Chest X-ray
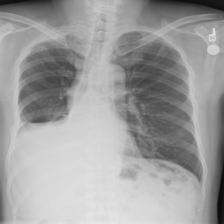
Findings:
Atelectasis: negative
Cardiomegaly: negative
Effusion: negative
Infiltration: negative
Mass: negative
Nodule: negative
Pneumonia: negative
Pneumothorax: negative
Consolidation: negative
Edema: negative
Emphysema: negative
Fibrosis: negative
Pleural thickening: negative
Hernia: negative